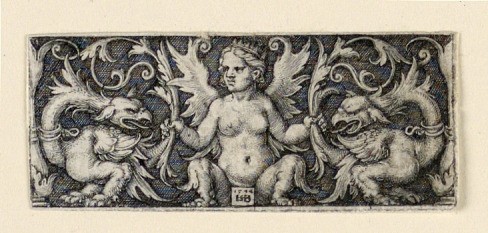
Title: Frieze with winged female figure and two grotesque roosters
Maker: Hans Sebald Beham, German, 1500–1550
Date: ca. 1544
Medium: Engraving on laid paper
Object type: print
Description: Horizontal rectangle. The sphinx is shown in the center of the composition, seated frontally, and grasping the tails of two dragons, who appear on either side.